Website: macys
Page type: customer-info-address
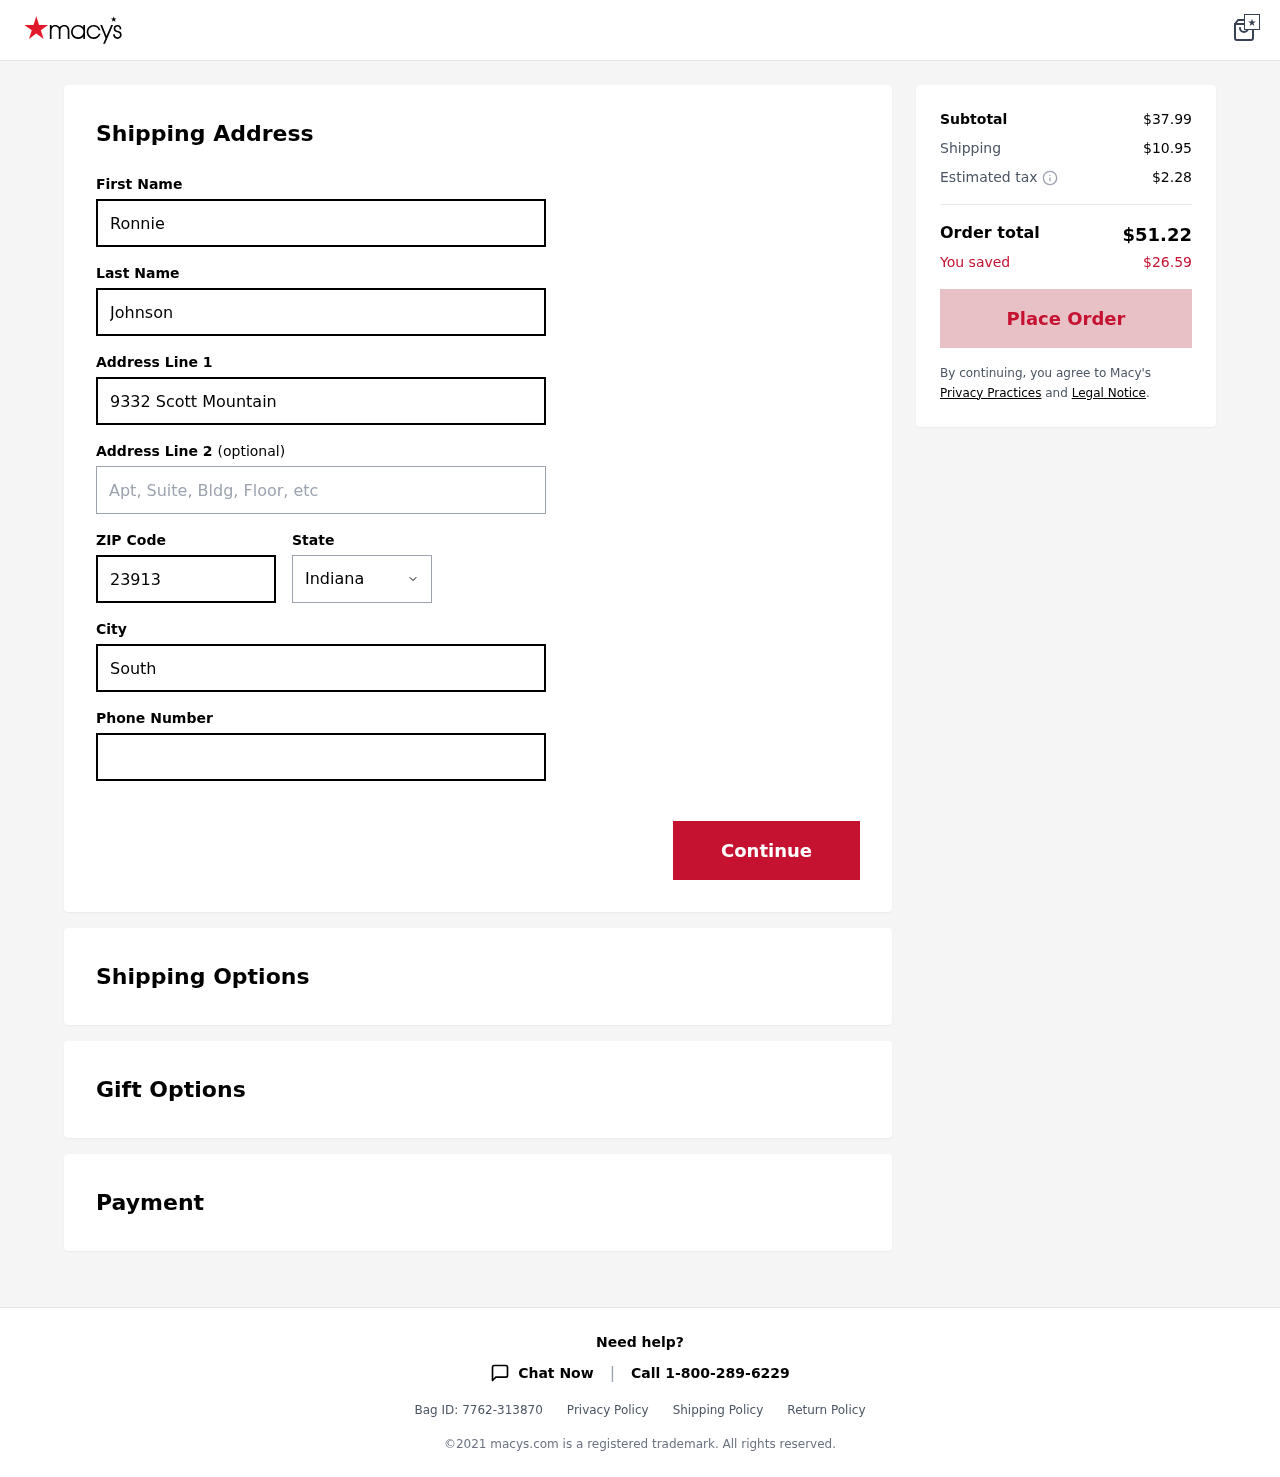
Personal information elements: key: PII_CITY
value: South Brooke
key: PII_FIRSTNAME
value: Ronnie
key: PII_LASTNAME
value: Johnson
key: PII_PHONE
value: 3155764602
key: PII_POSTCODE
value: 23913
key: PII_STATE
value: Indiana
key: PII_STREET
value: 9332 Scott Mountain
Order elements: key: ORDER_SUBTOTAL
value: $37.99
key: ORDER_SHIPPING_COST
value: $10.95
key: ORDER_TAX
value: $2.28
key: ORDER_TOTAL
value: $51.22
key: ORDER_SAVINGS
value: $26.59